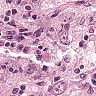
Metastatic tissue present: yes